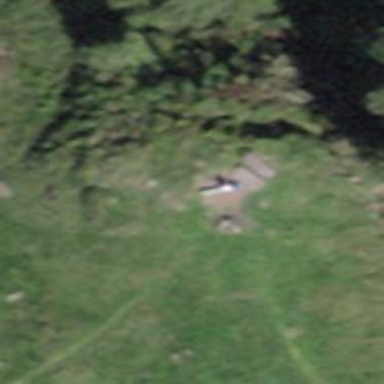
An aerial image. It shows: Picnic site for tourists.